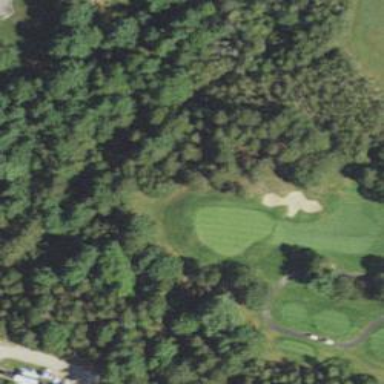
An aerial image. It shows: Golf hole.